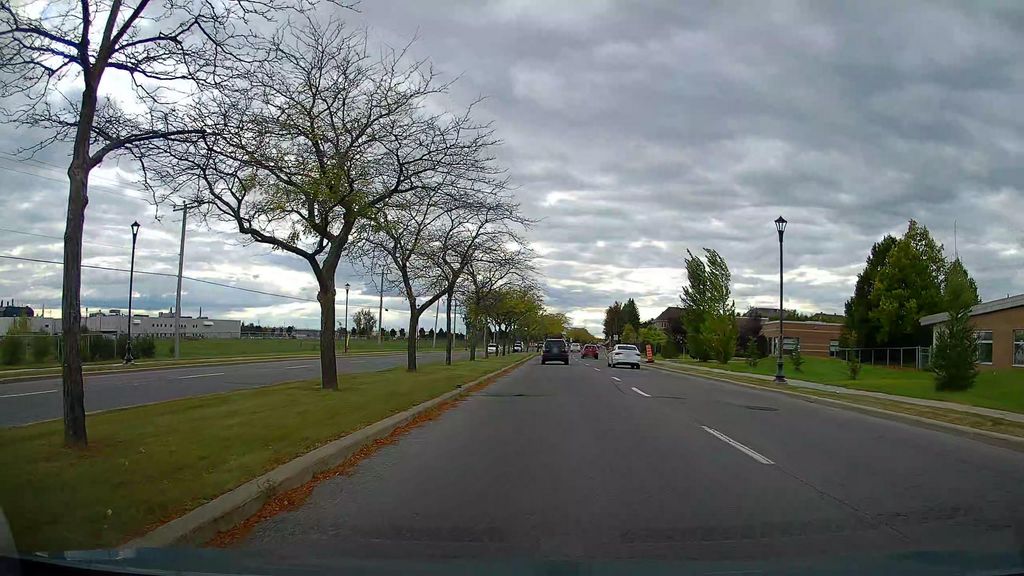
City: montreal